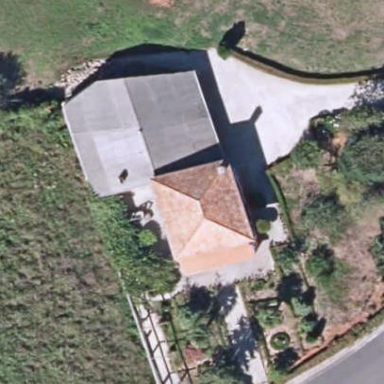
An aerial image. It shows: Simple and straightforward house.